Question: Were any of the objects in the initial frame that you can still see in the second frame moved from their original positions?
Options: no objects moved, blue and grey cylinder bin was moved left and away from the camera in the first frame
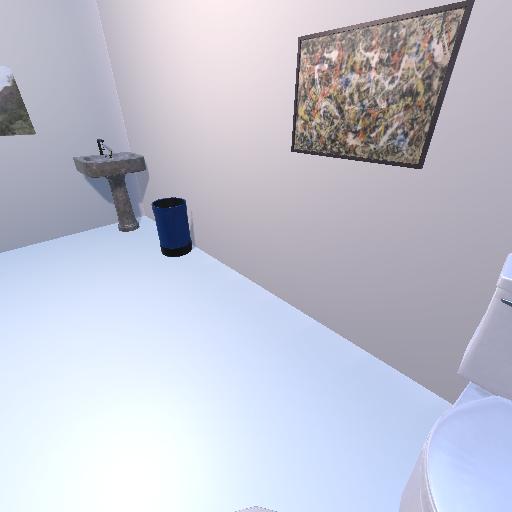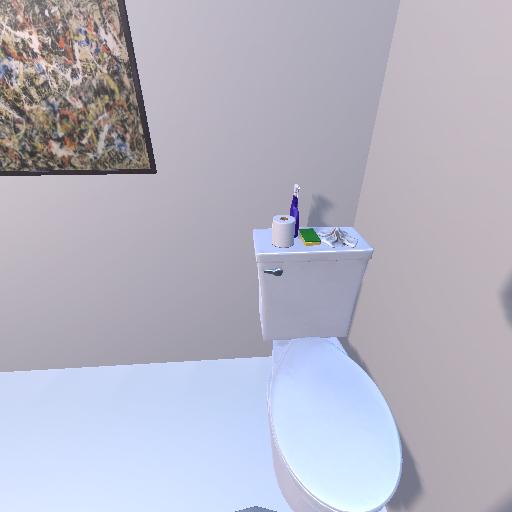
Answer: no objects moved